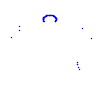
Particle: pion